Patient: sex M, age 66
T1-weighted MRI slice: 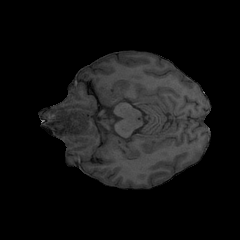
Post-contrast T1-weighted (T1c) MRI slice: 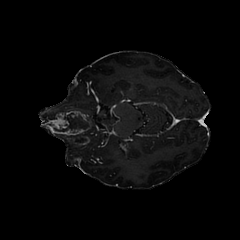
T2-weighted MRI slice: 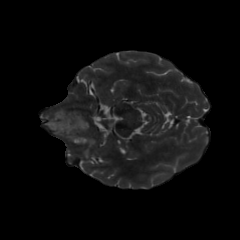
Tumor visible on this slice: yes
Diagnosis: Glioblastoma, IDH-wildtype
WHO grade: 4